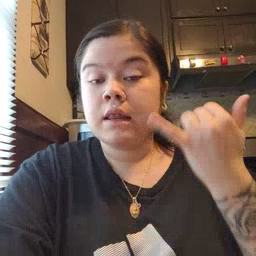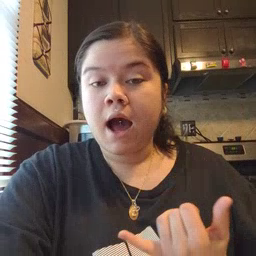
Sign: now